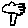
Label: tree